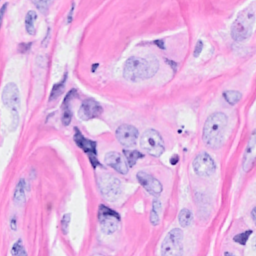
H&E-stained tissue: Breast